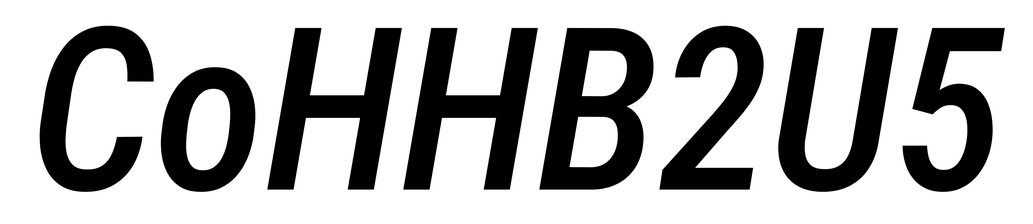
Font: Roboto-Italic_Condensed_Medium_Italic